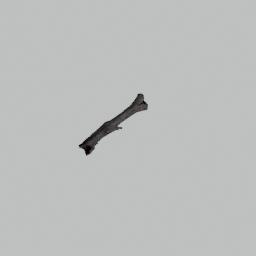
Label: nature